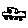
Label: car